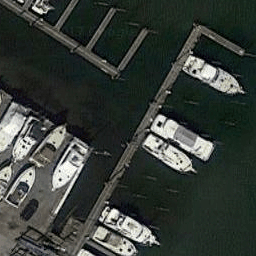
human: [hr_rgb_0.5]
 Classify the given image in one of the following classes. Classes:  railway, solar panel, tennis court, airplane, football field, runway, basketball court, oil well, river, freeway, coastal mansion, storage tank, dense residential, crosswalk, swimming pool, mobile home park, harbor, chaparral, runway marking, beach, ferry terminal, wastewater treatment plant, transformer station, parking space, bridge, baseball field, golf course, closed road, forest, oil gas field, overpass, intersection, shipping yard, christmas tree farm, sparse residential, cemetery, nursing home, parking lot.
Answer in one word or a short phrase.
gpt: harbor